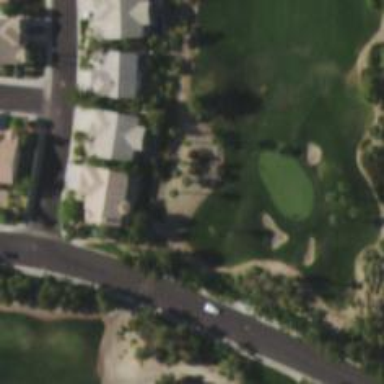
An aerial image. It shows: Path designated for golf carts.